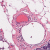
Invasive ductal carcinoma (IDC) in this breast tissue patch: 1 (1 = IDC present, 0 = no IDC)